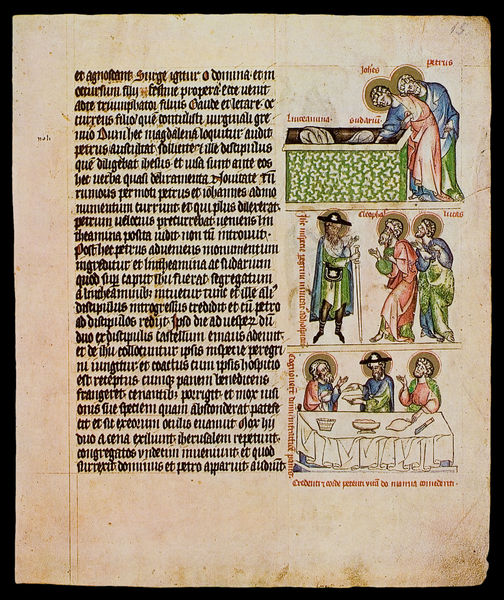
Titel: Passional der Kunigunde von Böhmen
Institution: Prag, Nationalbibliothek
Schlagwörter: feder, menschen, hut, männer, schwarz, tisch, rot, tuch, bibel, johannes, messer, gewand, drei, schrift, papier, wein, brot, buch, gefäss, seite, illustration, schwert, text, buchstaben, kiste, gebet, tinte, altar, pergament, heiligenschein, sarg, nimbus, grab, jesus, mittelalter, heilige, abendmahl, petrus, szenen, reliquie, grablegung, latein, sarkophag, pilger, papyrus, apostel, buchmalerei, evangelium, stundenbuch, fußwaschung, emmaaus, sakral tischgebet